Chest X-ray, AP view. Patient: 59 years old, sex M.
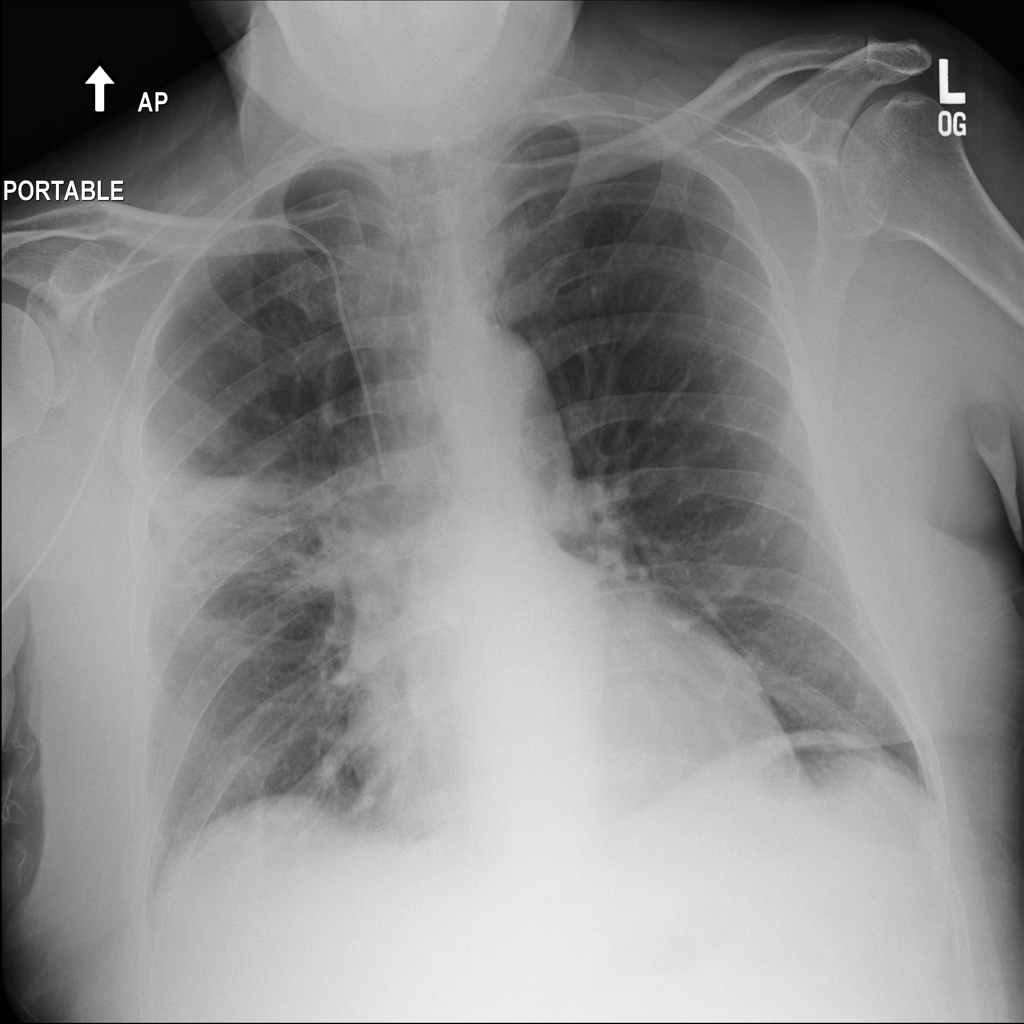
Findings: Consolidation